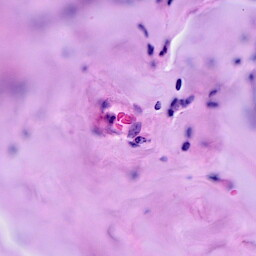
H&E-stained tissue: Breast